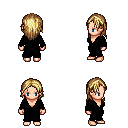
a pixel art fantasy rpg character, female body template, human, light skin, gray robe, metal pants, blonde long hairstyle, four views (front, back, left, right), 2x2 character sprite sheet, small pixel art, hard edges, no anti-aliasing